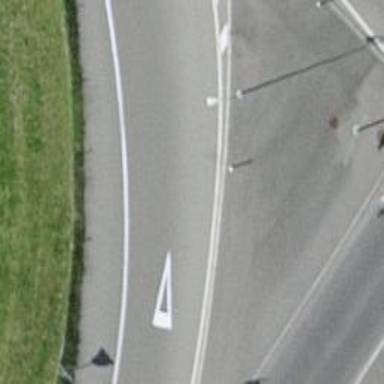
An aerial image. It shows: Asphalt motorway link.